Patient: sex M, age 67
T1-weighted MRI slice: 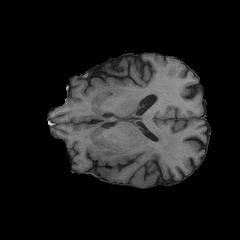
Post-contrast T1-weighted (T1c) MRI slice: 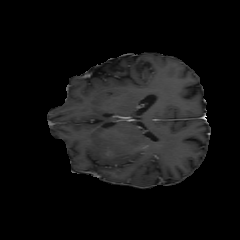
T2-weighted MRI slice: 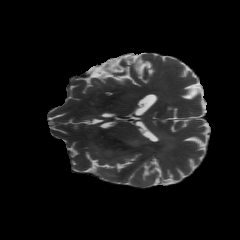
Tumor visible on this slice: yes
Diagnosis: Glioblastoma, IDH-wildtype
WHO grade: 4